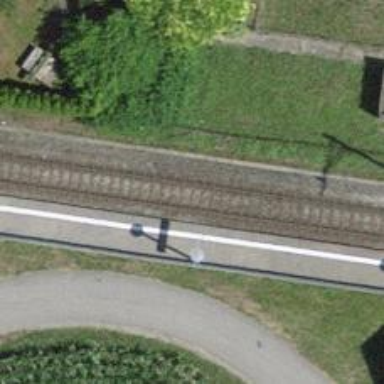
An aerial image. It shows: Stop position for public transport at railway stop.